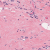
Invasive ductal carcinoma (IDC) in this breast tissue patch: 0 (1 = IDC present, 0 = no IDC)